Question: Im doing a simple http get,
I see on my result an incomplete response,
what Im doing wrong?
here the code:
'''
class GetDocuments extends AsyncTask<URL, Void, Void> {
@Override
protected Void doInBackground(URL... urls) {
Log.d("mensa", "bajando");
//place proper url
connect(urls);
return null;
}
public static void connect(URL[] urls)
{
HttpClient httpclient = new DefaultHttpClient();
// Prepare a request object
HttpGet httpget = new HttpGet("http://tiks.document.dev.chocolatecoded.com.au/documents/api/get?type=tree");
// Execute the request
HttpResponse response;
try {
response = httpclient.execute(httpget);
// Examine the response status
Log.d("mensa",response.getStatusLine().toString());
// Get hold of the response entity
HttpEntity entity = response.getEntity();
// If the response does not enclose an entity, there is no need
// to worry about connection release
if (entity != null) {
// A Simple JSON Response Read
InputStream instream = entity.getContent();
String result= convertStreamToString(instream);
// now you have the string representation of the HTML request
Log.d("mensa", "estratagema :: "+result);
JSONObject jObject = new JSONObject(result);
Log.d("mensa", "resposta jObject::"+jObject);
Log.d("mensa", "alive 1");
JSONArray contacts = null;
contacts = jObject.getJSONArray("success");
Log.d("mensa", "resposta jObject::"+contacts);
Log.d("mensa", "alive");
//instream.close();
}
} catch (Exception e) {}
}
private static String convertStreamToString(InputStream is) {
/*
* To convert the InputStream to String we use the BufferedReader.readLine()
* method. We iterate until the BufferedReader return null which means
* there's no more data to read. Each line will appended to a StringBuilder
* and returned as String.
*/
BufferedReader reader = new BufferedReader(new InputStreamReader(is));
StringBuilder sb = new StringBuilder();
String line = null;
try {
while ((line = reader.readLine()) != null) {
sb.append(line + "
");
Log.d("mensa", "linea ::"+line);
}
} catch (IOException e) {
e.printStackTrace();
} finally {
try {
is.close();
} catch (IOException e) {
e.printStackTrace();
}
}
return sb.toString();
}
}
'''
i call it with:
'''
GetDocuments get = new GetDocuments();
URL url = null;
try {
url = new URL("ftp://mirror.csclub.uwaterloo.ca/index.html");
} catch (MalformedURLException e) {
// TODO Auto-generated catch block
e.printStackTrace();
}
//URL url = new URL("http://www.google.es");
get.execute(url);
'''
edit 1
I refer to incomplete as the response that gets truncated?
please notice in below image of response how string gets truncated,
is this because of the log size?,
but the other problem is that it doesn't parse?

thanks!
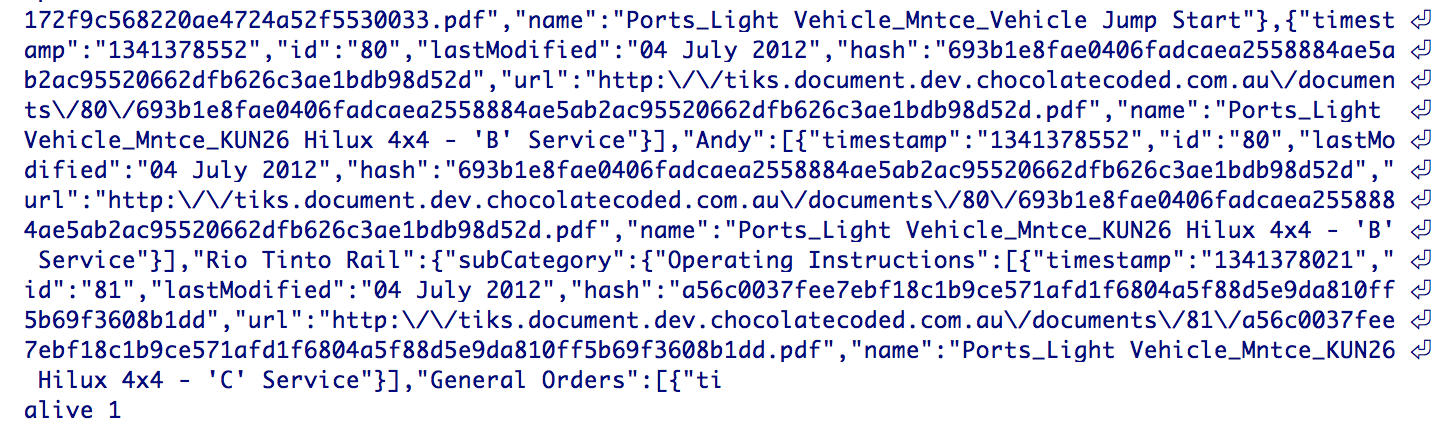
Answer: I've had exactly the same issue for the last couple of days. I found that my code worked over WiFi but not 3G. In other words I eliminated all the usual threading candidates. I also found that when I ran the code in the debugger and just waited for (say) 10 seconds after client.execute(...) it worked.
My guess is that
'''
response = httpclient.execute(httpget);
'''
is an asynchronous call in itself and when it's slow returns a partial result... hence JSON deserialization goes wrong.
Instead I tried this version of execute with a callback...
'''
try {
BasicResponseHandler responseHandler = new BasicResponseHandler();
String json = httpclient.execute(httpget, responseHandler);
} finally {
httpclient.close();
}
'''
And suddenly it all works. If you don't want a string, or want your own code then have a look at the ResponseHandler interface. Hope that helps.